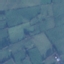
Land use / land cover class: Pasture